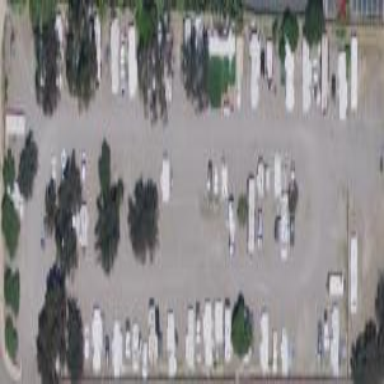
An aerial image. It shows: Caravan site with sanitary dump station available.